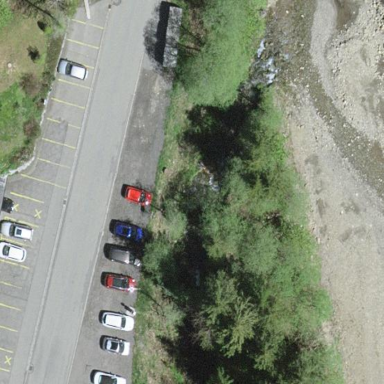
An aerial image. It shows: Parking available on the street side.